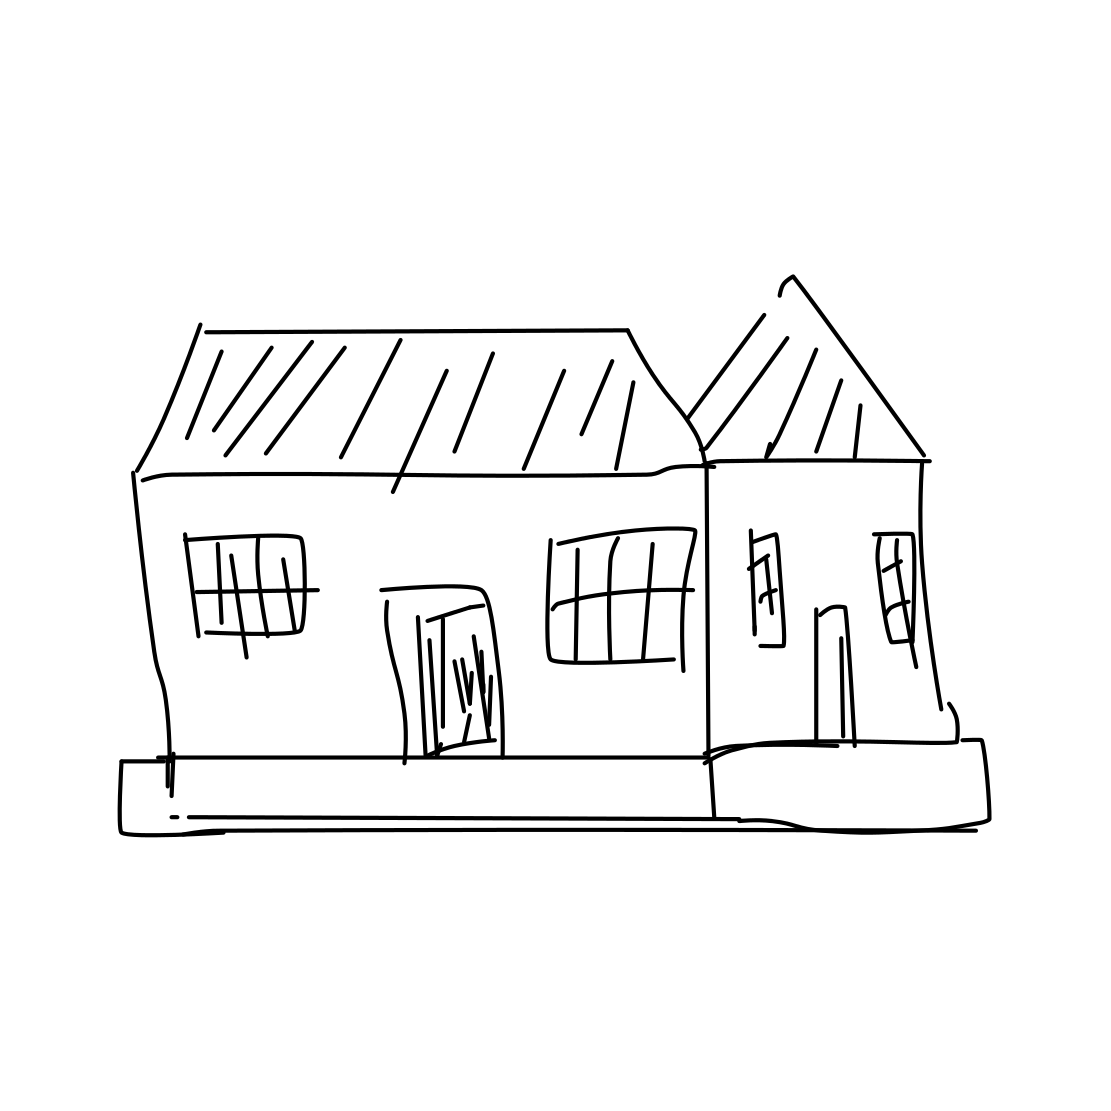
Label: house